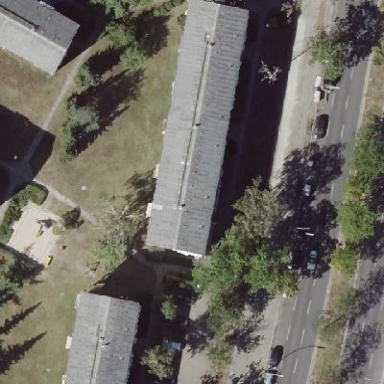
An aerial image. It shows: Gabled roof apartments building.